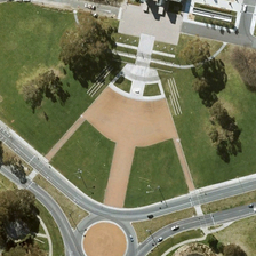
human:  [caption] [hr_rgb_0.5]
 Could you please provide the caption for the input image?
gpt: A fan-shaped square on the lawn is between a gray house and a circular road.

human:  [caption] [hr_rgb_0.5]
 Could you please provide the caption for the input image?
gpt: The fan-shaped squares above the lawn are between the grey house and the circle.

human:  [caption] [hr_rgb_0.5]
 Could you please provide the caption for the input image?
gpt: There is a fan square on the grass between the house and the circular road.

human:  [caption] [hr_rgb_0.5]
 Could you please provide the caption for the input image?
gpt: The sectoral square on the lawn is between a grey house and a roundabout street.

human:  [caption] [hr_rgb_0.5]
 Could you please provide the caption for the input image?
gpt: There is a fan-shaped square on the lawn between a house and a circular road.